Question: I've seen this very simple selectbox on youtube, where the select options are visible on hover (instead of clicking), as seen in following screenshot.

I'm trying to create similar effect in the following simple select box. Can someone please help how this can be done? Thanks.
'''
<select name="size">
<option value="small">Small</option>
<option value="medium">Medium</option>
<option value="large">Large</option>
</select>
'''
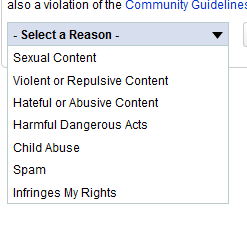
Answer: Here's one way of doing it, though I'd prefer a more plug-in approach (rather than hard-coding the html 'ul'):
'''
$('#selectUl li:not(":first")').addClass('unselected');
// Used to hide the 'unselected' elements in the ul.
$('#selectUl').hover(
function(){
// mouse-over
$(this).find('li').click(
function(){
$('.unselected').removeClass('unselected');
// removes the 'unselected' style
$(this).siblings('li').addClass('unselected');
// adds 'unselected' style to all other li elements
var index = $(this).index();
$('select option:selected').removeAttr('selected');
// deselects the previously-chosen option in the select
$('select[name=size]')
.find('option:eq(' + index + ')')
.attr('selected',true);
// assumes a 1:1 relationship between the li and option elements
});
},
function(){
// mouseout (or mouseleave, if they're different, I can't remember).
});
'''
<URL>.
---
to include an 'alert' demonstrating the changes in the 'select' element's value: <URL>.
---
to include the css and html used in the demo:
### html
'''
<select name="size">
<option value="small">Small</option>
<option value="medium">Medium</option>
<option value="large">Large</option>
</select>
<ul id="selectUl">
<li>small</li>
<li>medium</li>
<li>large</li>
</ul>
'''
### css:
'''
select {
opacity: 0.5;
}
ul {
width: 8em;
line-height: 2em;
}
li {
display: list-item;
width: 100%;
height: 2em;
border:1px solid #ccc;
border-top-width: 0;
text-indent: 1em;
background-color: #f90;
}
li:first-child {
border-top-width: 1px;
}
li.unselected {
display: none;
background-color: #fff;
}
ul#selectUl:hover li.unselected {
background-color: #fff;
}
ul#selectUl:hover li,
ul#selectUl:hover li.unselected {
display: list-item;
}
ul#selectUl:hover li {
background-color: #fc0;
}
ul#selectUl li:hover,
ul#selectUl li.unselected:hover {
background-color: #f90;
}
'''
This causes the menu to hide the 'unselected' items until the 'ul' is hovered over, then revealing all the options, and uses the <URL> event to assign the 'unselected' class name to the non-clicked elements; which allows the clicked element to be still visible on mouseout.
The above CSS reflects the most-recent edit, to make the currently-selected, and ':hover'-ed, 'li' more visible.
<URL>.
---
because, well, I got a little bored. And had nothing better to do, so I made a simple plug-in:
'''
(function($) {
$.fn.selectUl = function(){
var $origSelect = $(this);
var newId = $(this).attr('name') + '-ul';
var numOptions = $(this).children().length;
$('<ul id="' + newId + '" class="plainSelect" />')
.insertAfter($(this));
for (var i = 0; i < numOptions; i++) {
var text = $(this).find('option').eq(i).text();
$('<li />').text(text).appendTo('#' + newId);
}
if ($(this).find('option:selected')) {
var selected = $(this).find('option:selected').index();
$('#' + newId)
.find('li')
.not(':eq(' + selected + ')')
.addClass('unselected');
}
$('#' + newId + ' li')
.hover(
function(){
$(this).click(
function(){
var newSelect = $(this).index();
$(this)
.parent()
.find('.unselected')
.removeClass('unselected');
$(this)
.parent()
.find('li')
.not(this)
.addClass('unselected');
$($origSelect)
.find('option:selected')
.removeAttr('selected');
$($origSelect)
.find('option:eq(' + newSelect + ')')
.attr('selected',true);
});
},
function(){
});
// assuming that you don't want the 'select' visible:
$(this).hide();
return $(this);
}
})(jQuery);
$('#sizes').selectUl();
'''
<URL>.
Notes:
- 'select'- 'dl''ul'- <URL>
---
because I felt that there should be a visible 'guidance' element, and also to try and explain something of how it all works.
Given the html:
'''
<select name="sizes" id="sizes" class="makePlain" title="Select a size:">
<option value="xxs">XX-Small</option>
<option value="xs">X-Small</option>
<option value="s">Small</option>
<option value="m">Medium</option>
<option value="l">Large</option>
<option value="xl">X-Large</option>
<option value="xxl">XX-Large</option>
</select>
'''
Use the jQuery to call the plugin:
'''
$('#sizes').selectUl();
'''
This takes the above select, and creates a 'ul' with the following mark-up:
'''
<ul id="sizes-ul" class="plainSelect">
<li class="guidance">Select a size:</li>
<li>XX-Small</li>
<li class="unselected">X-Small</li>
<li class="unselected">Small</li>
<li class="unselected">Medium</li>
<li class="unselected">Large</li>
<li class="unselected">X-Large</li>
<li class="unselected">XX-Large</li>
</ul>
'''
The CSS used (in the demo):
'''
ul.plainSelect {
/* targets those 'ul' elements created by the plug-in */
border: 1px solid #000;
}
ul.plainSelect li {
/* this styles the 'selected' li 'option' element */
background-color: #f90;
display: list-item;
}
ul.plainSelect li.guidance {
/* this is the 'Select a Reason' guidance/explanation from the image in the question */
border-bottom: 1px solid #000;
padding: 0.3em;
font-weight: bold;
font-size: 1.2em;
background-color: #fff;
}
ul.plainSelect li.unselected {
/* hides the 'unselected' options, and removes the background-color for contrast */
background-color: #fff;
display: none;
}
ul.plainSelect:hover li,
ul.plainSelect:hover li.unselected {
/* ensures that the 'li' elements pop-up when the list is hovered over, */
/* and act/display like 'li' elements */
display: list-item;
}
'''
<URL>.